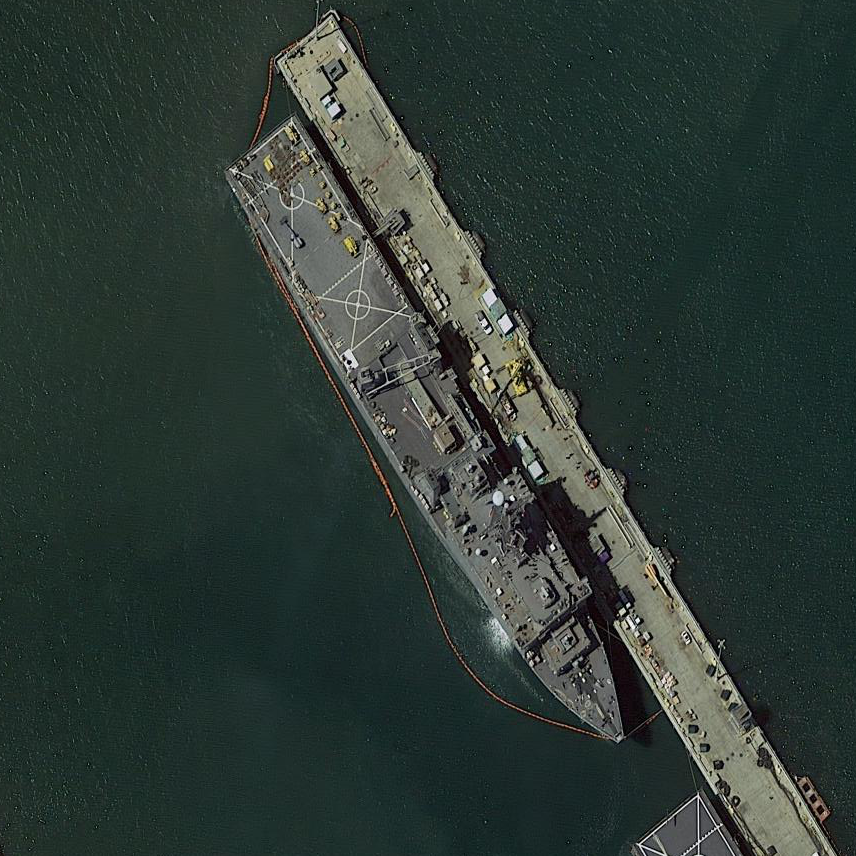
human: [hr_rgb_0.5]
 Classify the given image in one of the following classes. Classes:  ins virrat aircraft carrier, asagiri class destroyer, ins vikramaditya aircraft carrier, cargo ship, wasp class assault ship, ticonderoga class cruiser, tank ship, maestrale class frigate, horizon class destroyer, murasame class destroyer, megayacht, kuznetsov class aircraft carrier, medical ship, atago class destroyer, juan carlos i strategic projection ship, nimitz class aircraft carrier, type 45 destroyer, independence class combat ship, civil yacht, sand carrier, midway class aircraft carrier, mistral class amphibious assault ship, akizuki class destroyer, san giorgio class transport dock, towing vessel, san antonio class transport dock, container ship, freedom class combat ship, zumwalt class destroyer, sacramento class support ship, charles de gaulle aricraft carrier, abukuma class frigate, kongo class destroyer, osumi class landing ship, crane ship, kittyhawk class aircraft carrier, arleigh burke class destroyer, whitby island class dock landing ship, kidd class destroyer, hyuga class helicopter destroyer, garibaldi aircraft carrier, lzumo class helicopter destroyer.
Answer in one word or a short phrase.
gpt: Whitby Island class dock landing ship